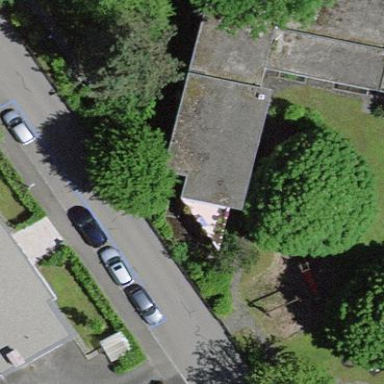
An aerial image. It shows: View of apartment building.